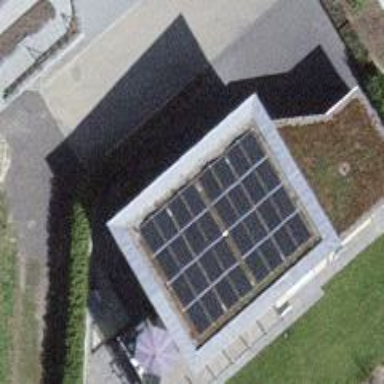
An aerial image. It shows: Solar power generator using photovoltaic panels.